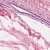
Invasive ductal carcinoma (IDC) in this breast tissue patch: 0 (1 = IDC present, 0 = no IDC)